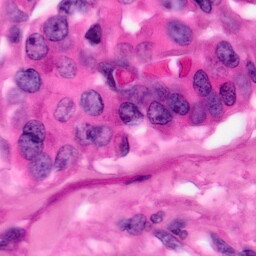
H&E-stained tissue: Pancreatic